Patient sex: M
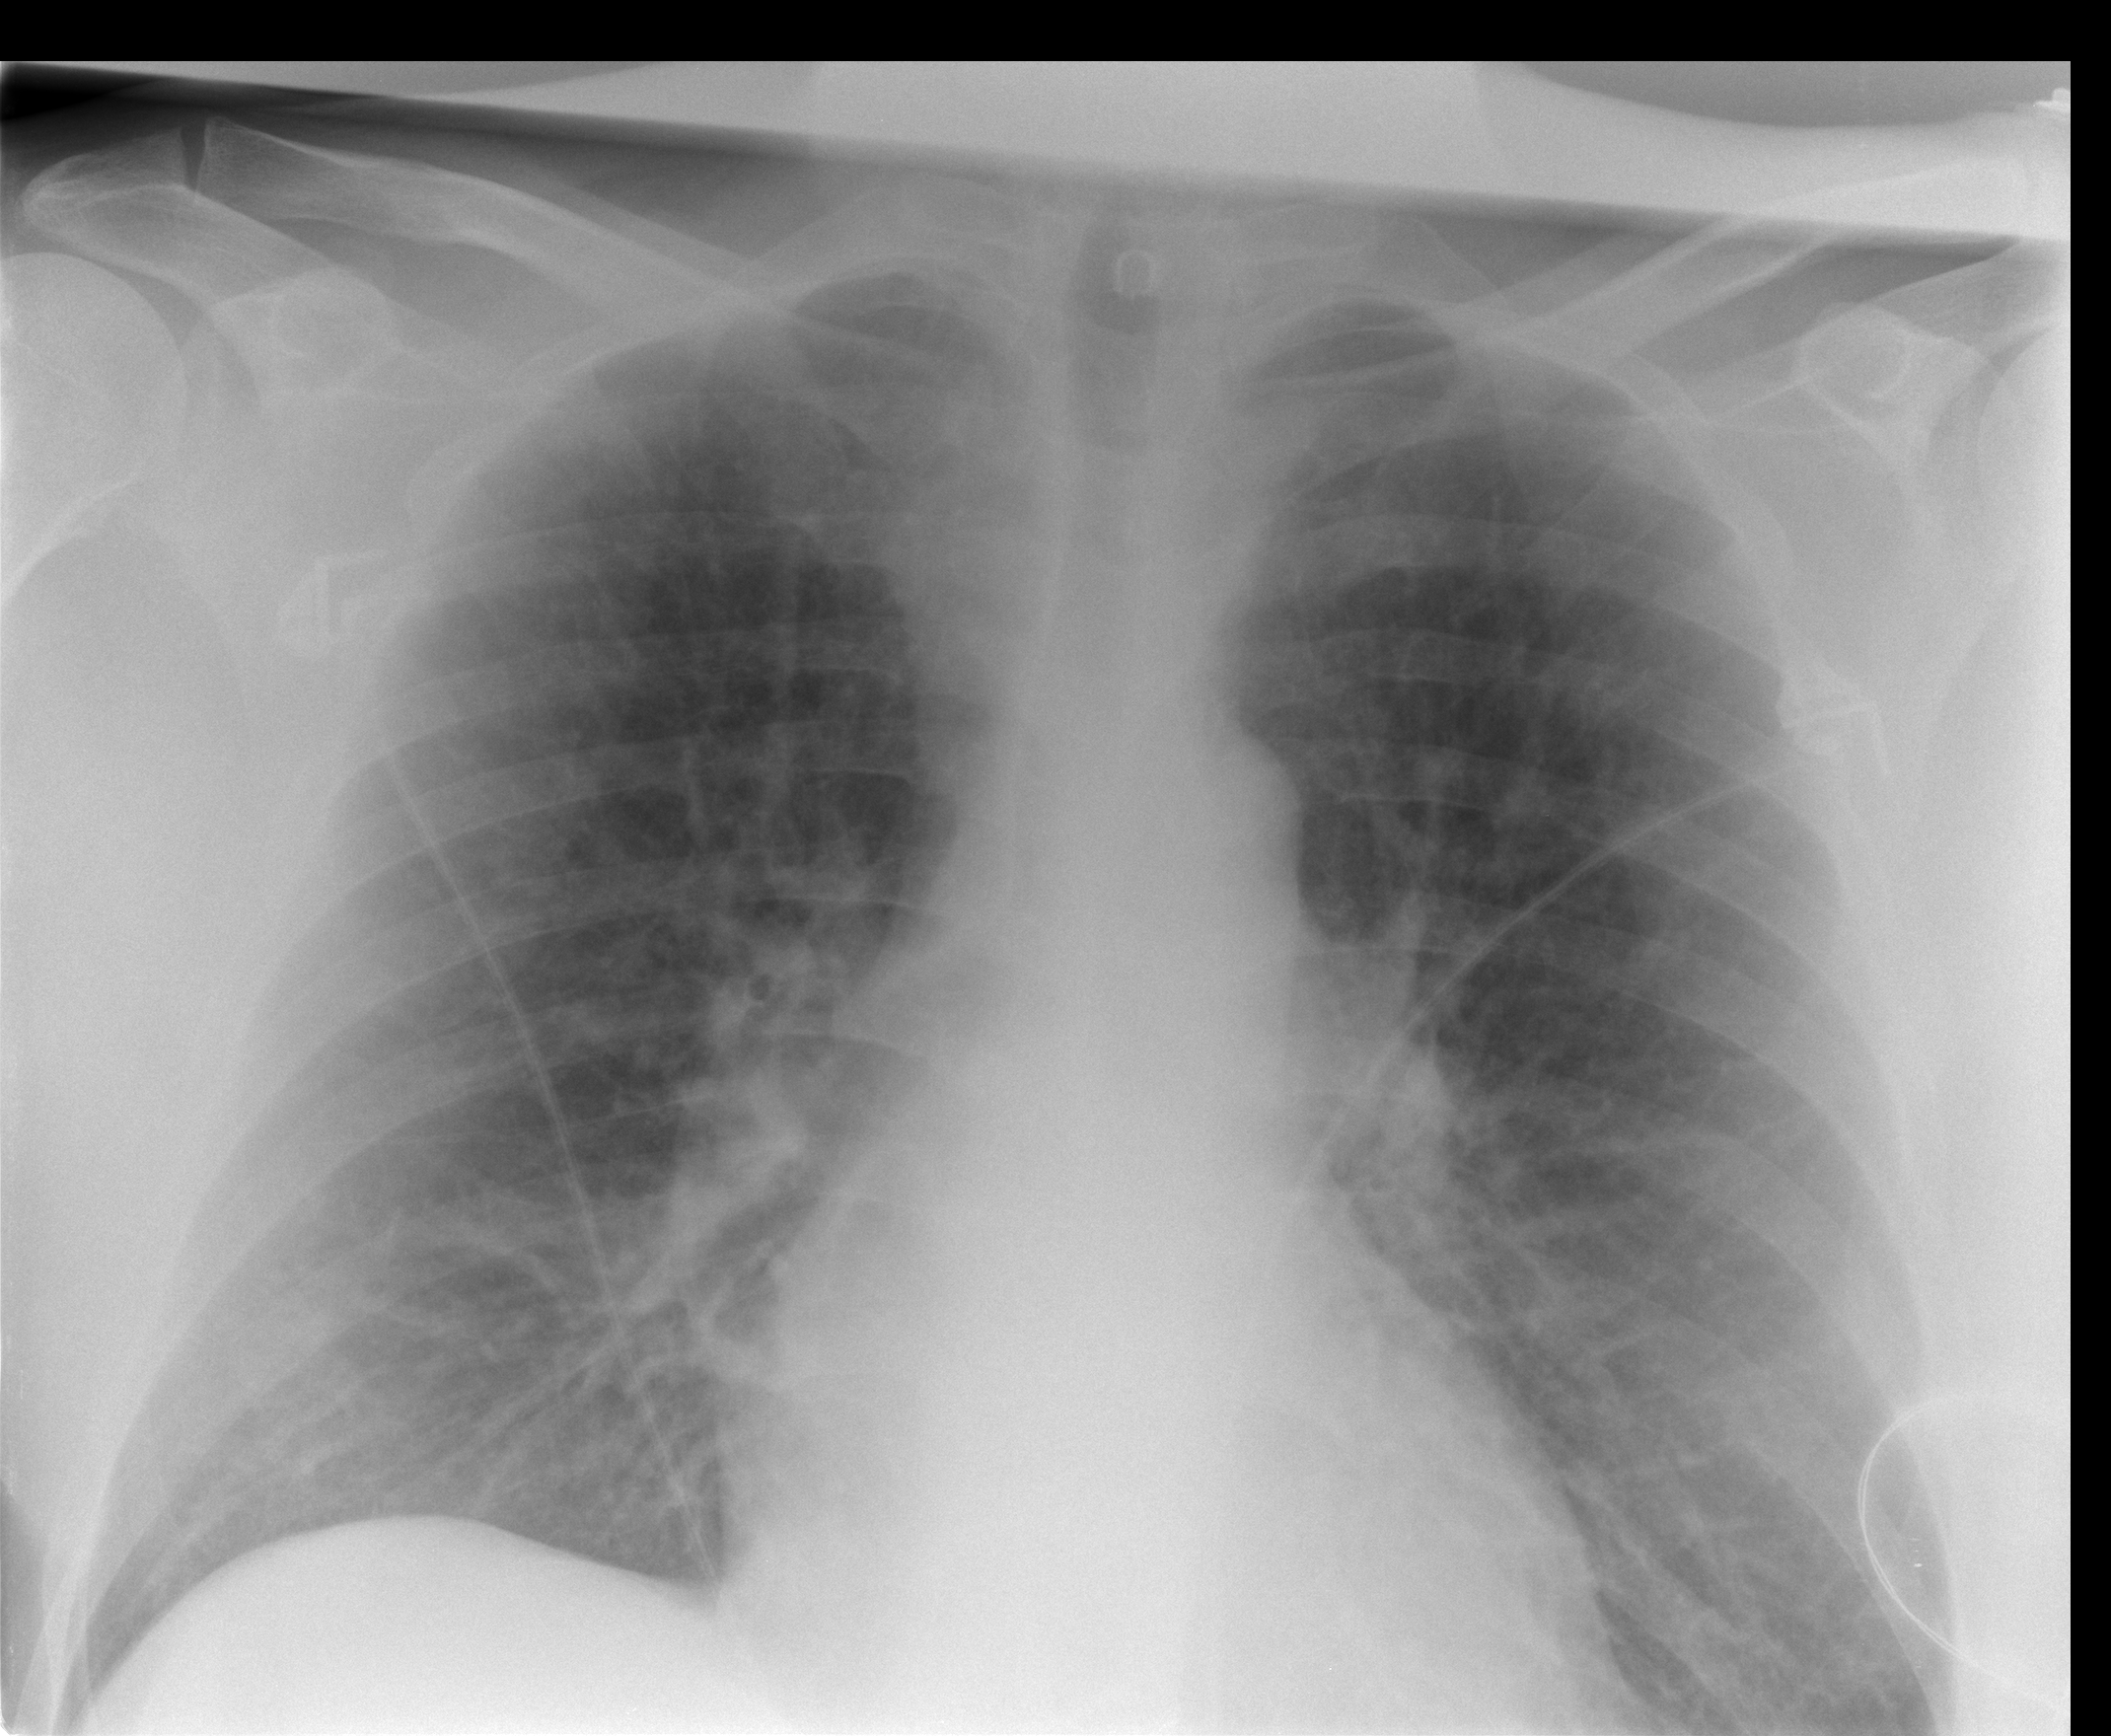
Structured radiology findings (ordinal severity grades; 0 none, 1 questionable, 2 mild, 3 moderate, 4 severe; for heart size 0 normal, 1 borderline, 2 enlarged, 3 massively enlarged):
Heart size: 0
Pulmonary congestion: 2
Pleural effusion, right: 0
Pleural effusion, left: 0
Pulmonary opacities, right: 0
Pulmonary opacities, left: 0
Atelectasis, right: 0
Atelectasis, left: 0